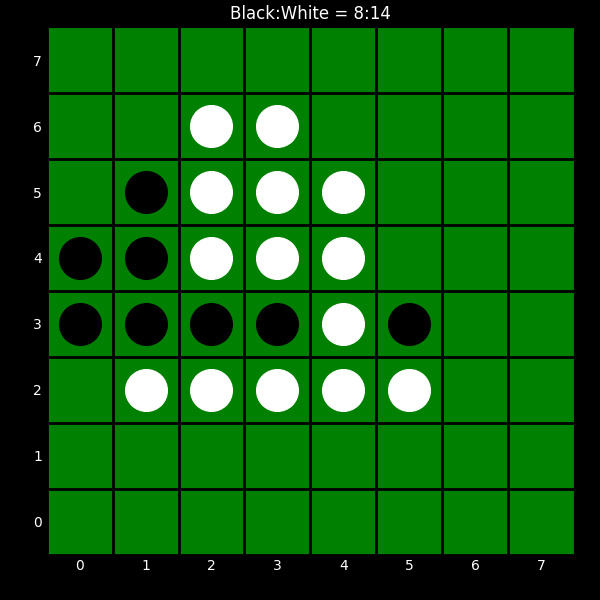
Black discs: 8
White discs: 14